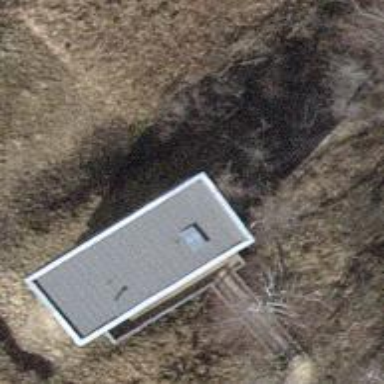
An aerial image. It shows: There is sheltered tower in bird hide building.